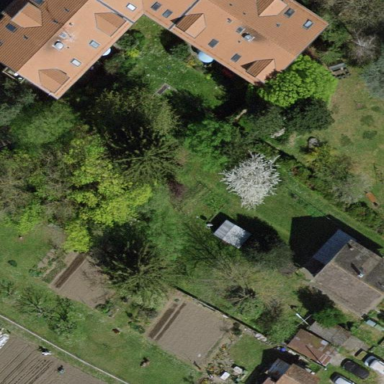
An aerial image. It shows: Garden enclosed by fence.